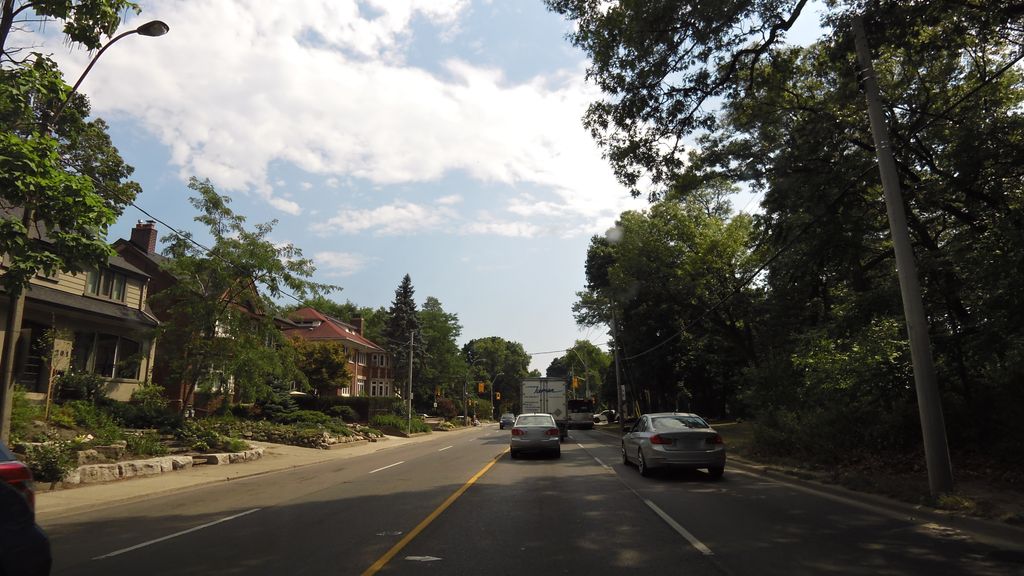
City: toronto